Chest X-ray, AP view. Patient: 59 years old, sex M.
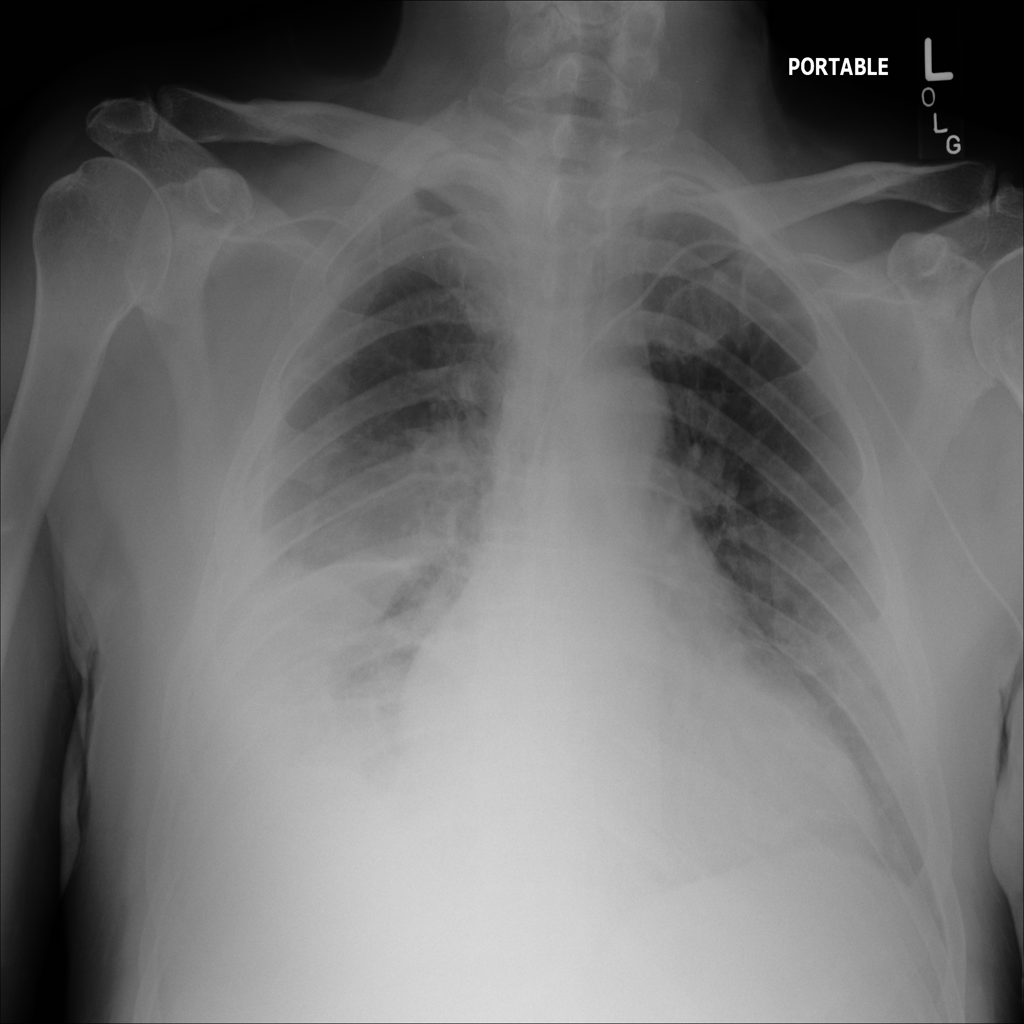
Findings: Atelectasis, Effusion, Infiltration